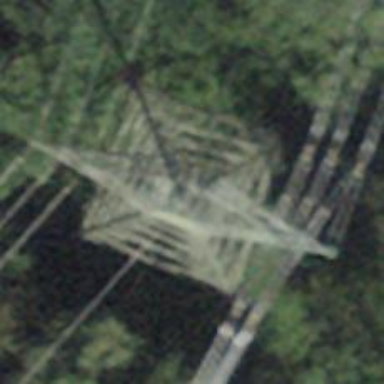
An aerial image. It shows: Power line in the image.